Question: I've discovered a bug in my app / function. I pass in a NSString of a date.
The function then uses the NSDateFotmatterShortStyle.
Heres a screen shot of my function in the debugger.
I'd like to end up with a date of 2011-04-18
Not sure why its added 1ppm either, I need it to be 00:00:00

Whats happening and how do I fix this ?
I use the MidnightUTC function from here ( <URL> to get rid of the hours.
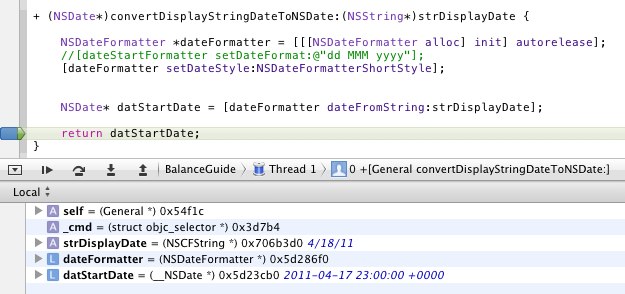
Answer: I actually see no connection between the midnightUTC method and your provided code.
Anyway, the problem with your given example is that, the parsing of the string '4/18/11' will default the missing values like minutes etc AND your current time zone, but the string will be assumed as GMT time so this will result in the offset you see.
The solution is to set the time zone for the NSDateFormatter. Look at this code, I've tested it a minute ago, and the console output. aaa reveals the odd offset, bbb does look as expected.
'''
NSDateFormatter *dt = [[[NSDateFormatter alloc] init] autorelease];
[dt setDateStyle:NSDateFormatterShortStyle];
NSDate *aaa = [dt dateFromString:@"4/18/11"];
NSLog(@"1a. %@", [dt timeZone]);
NSLog(@"1b. %@", aaa);
[dt setTimeZone:[NSTimeZone timeZoneWithAbbreviation:@"GMT"]];
NSDate *bbb = [dt dateFromString:@"4/18/11"];
NSLog(@"2a. %@", [dt timeZone]);
NSLog(@"2b. %@", bbb);
'''
'''
1a. Europe/Berlin (CEST) offset 7200 (Daylight)
1b. 2011-04-17 22:00:00 +0000
2a. GMT (GMT+00:00) offset 0
2b. 2011-04-18 00:00:00 +0000
'''